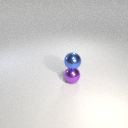
small purple metal sphere below small blue metal sphere